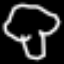
Label: mushroom